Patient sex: M
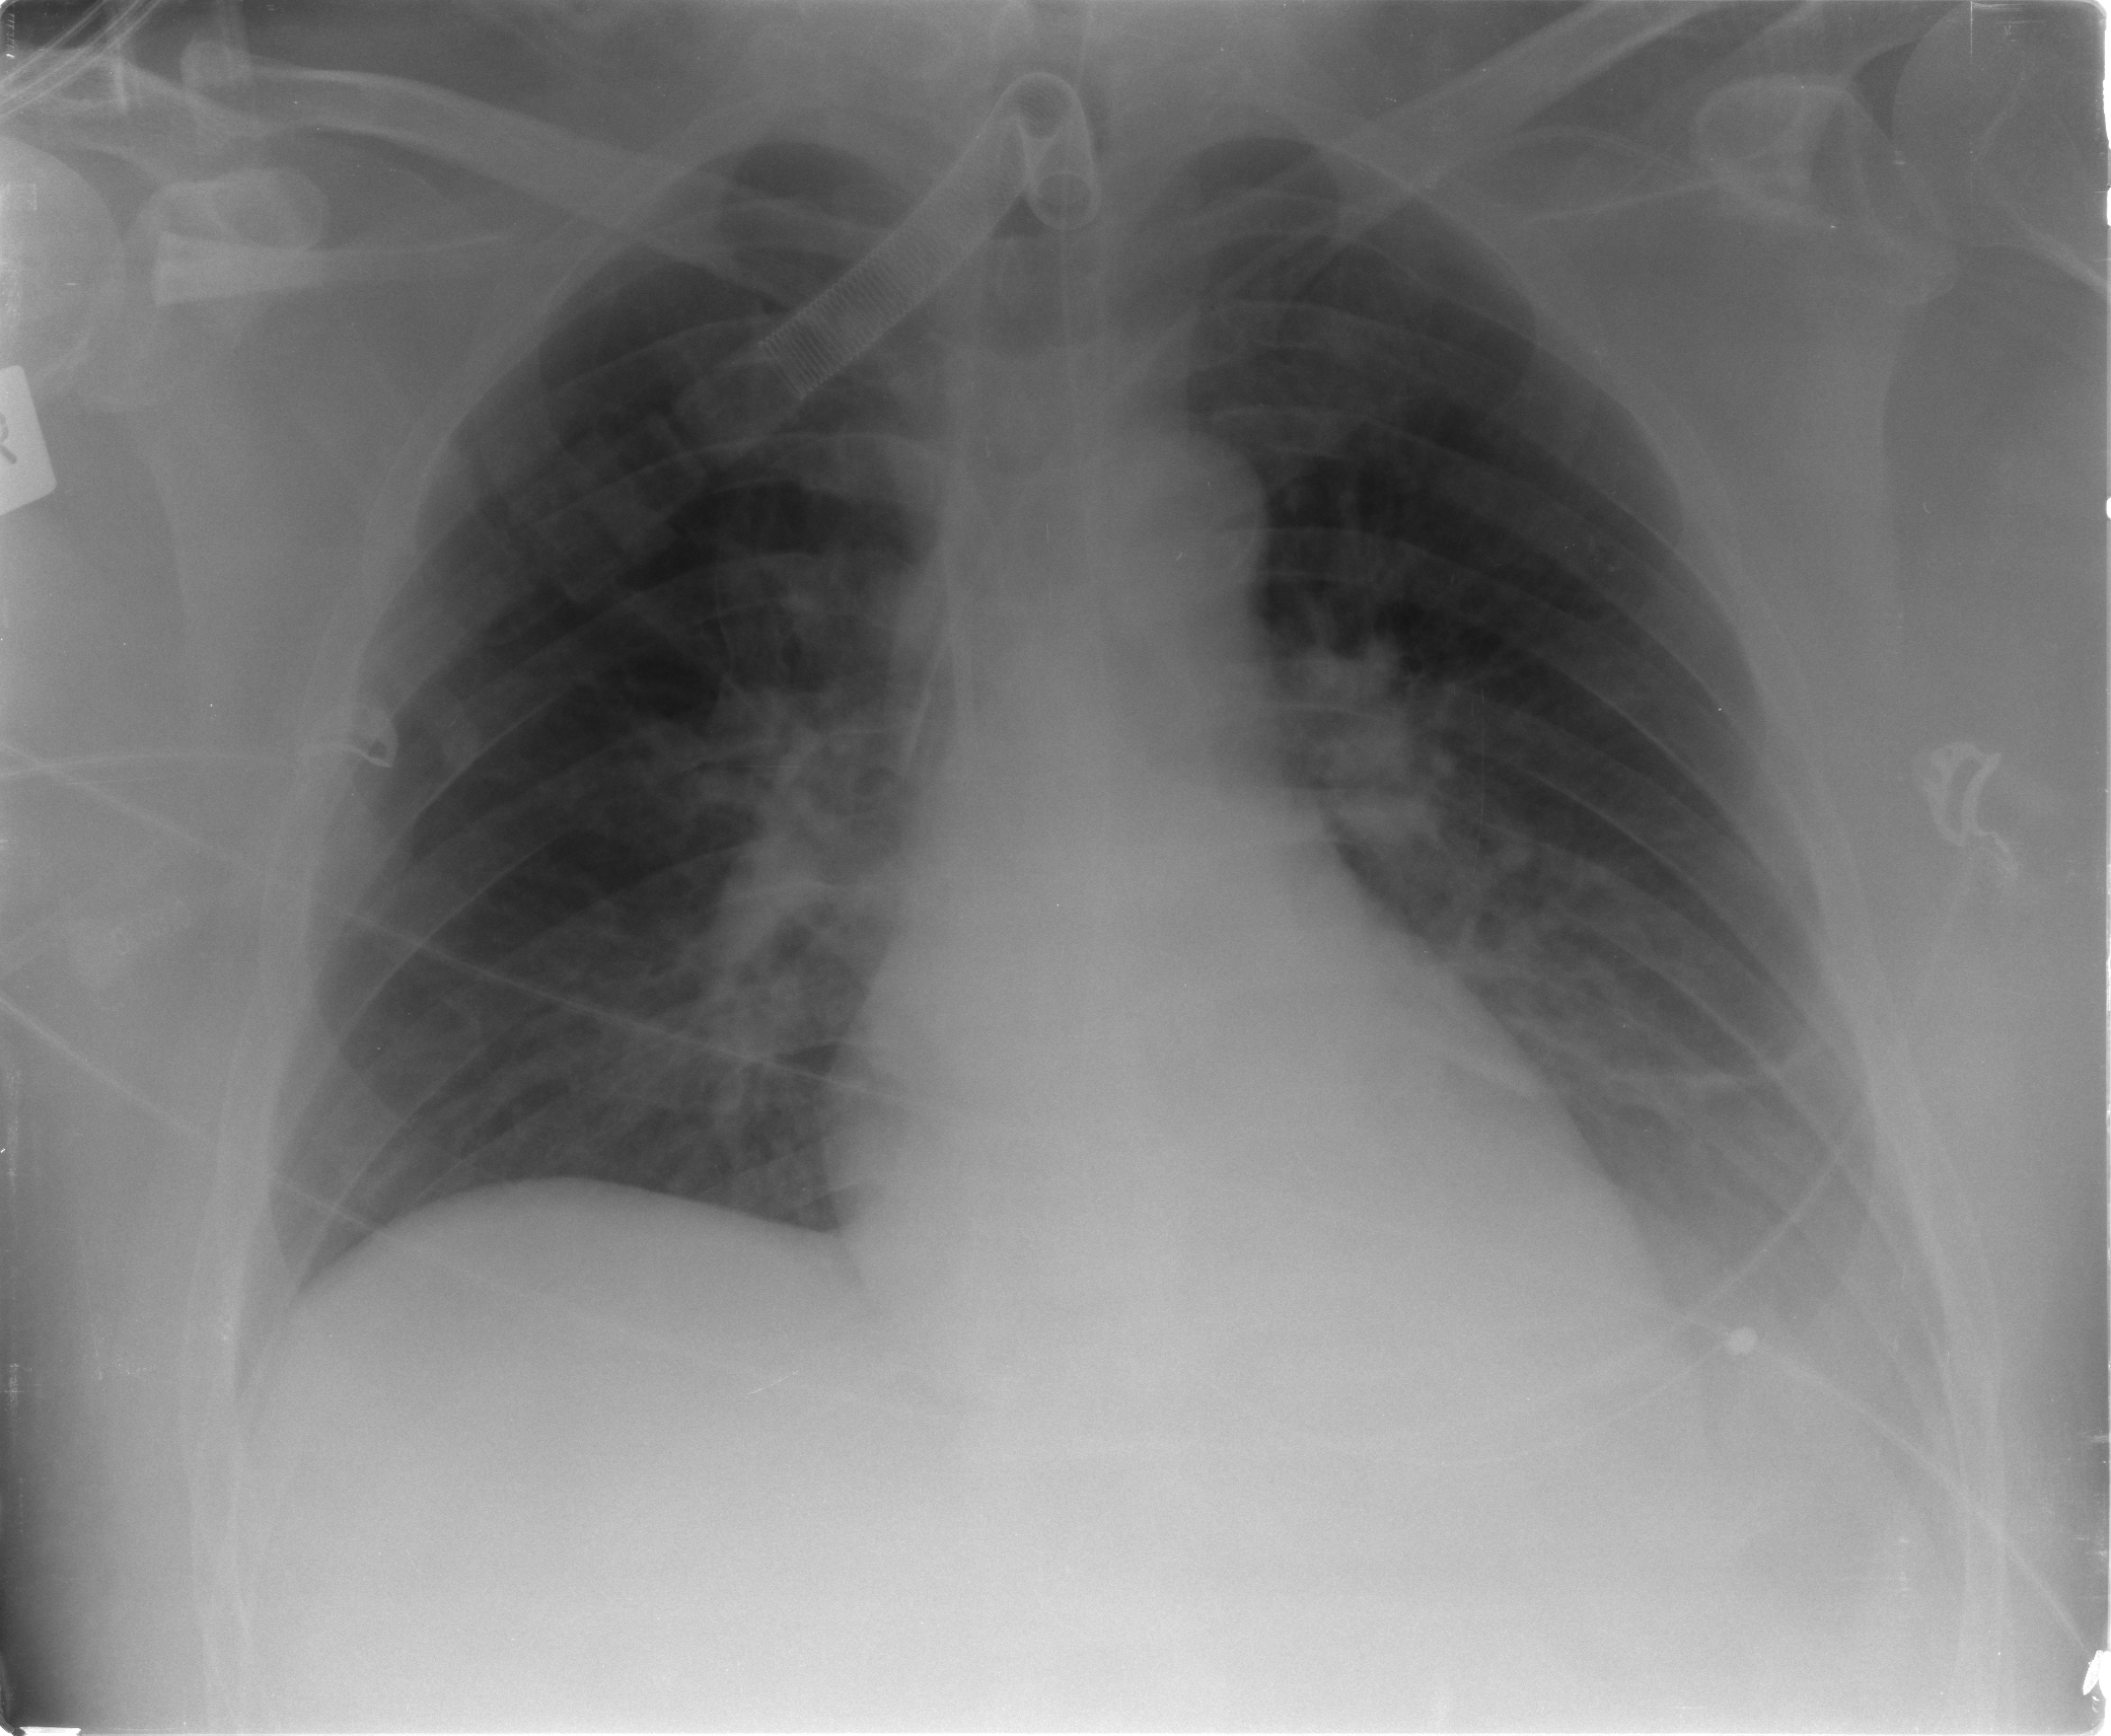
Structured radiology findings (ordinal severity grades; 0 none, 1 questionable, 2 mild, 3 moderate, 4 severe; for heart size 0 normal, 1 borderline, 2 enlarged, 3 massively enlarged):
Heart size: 1
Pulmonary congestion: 1
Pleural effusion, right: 0
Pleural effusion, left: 2
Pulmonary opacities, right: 1
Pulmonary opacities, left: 1
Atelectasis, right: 0
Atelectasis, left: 2